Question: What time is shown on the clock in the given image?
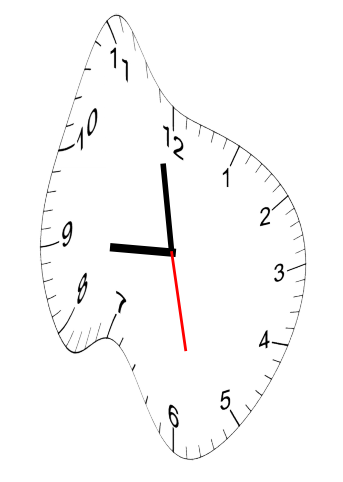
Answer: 08:58:28